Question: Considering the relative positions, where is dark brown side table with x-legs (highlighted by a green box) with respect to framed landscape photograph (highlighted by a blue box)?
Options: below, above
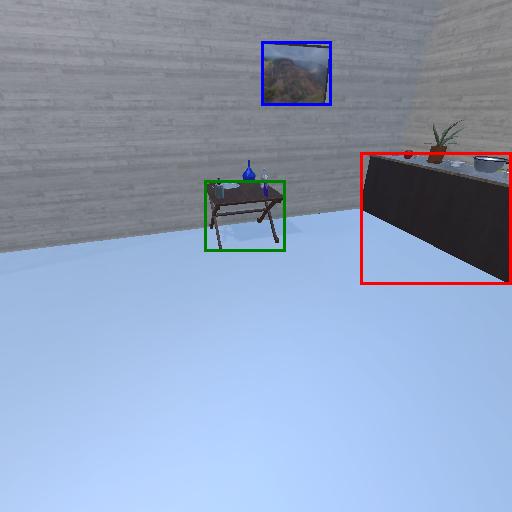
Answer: below